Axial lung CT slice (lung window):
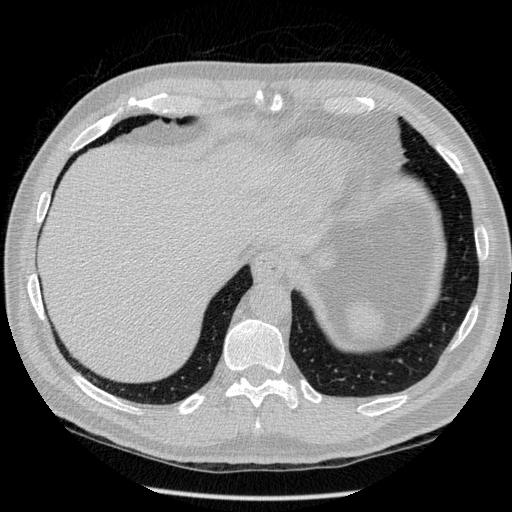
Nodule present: no